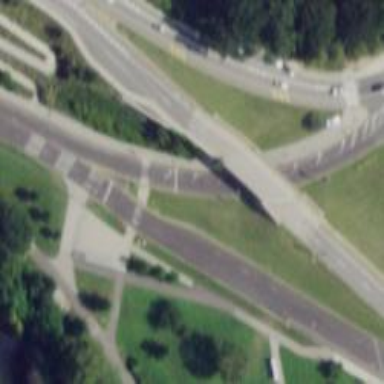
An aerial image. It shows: Marked crossing for cyclists on cycleway.